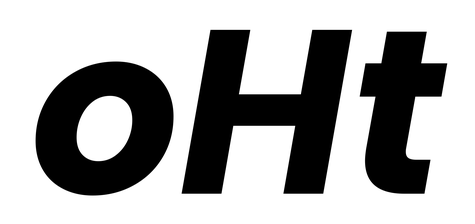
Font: Poppins-BoldItalic